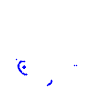
Particle: proton